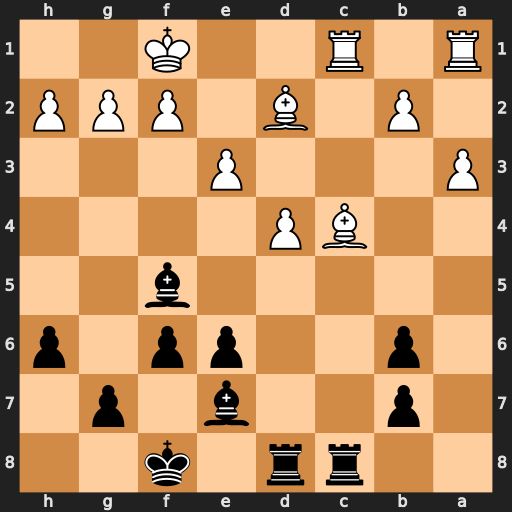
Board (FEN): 2rr1k2/1p2b1p1/1p2pp1p/5b2/2BP4/P3P3/1P1B1PPP/R1R2K2
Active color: b
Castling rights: -
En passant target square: -
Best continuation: Rxc4 Rxc4 Bd3+ Ke1 Bxc4